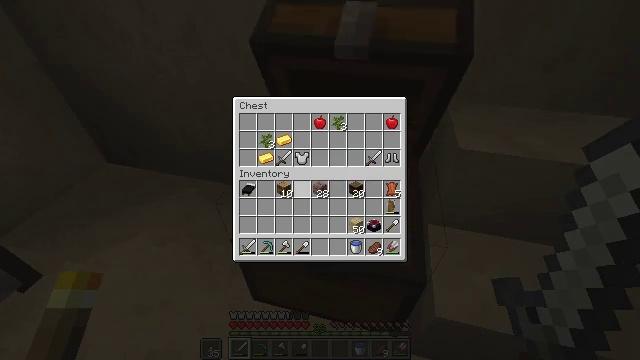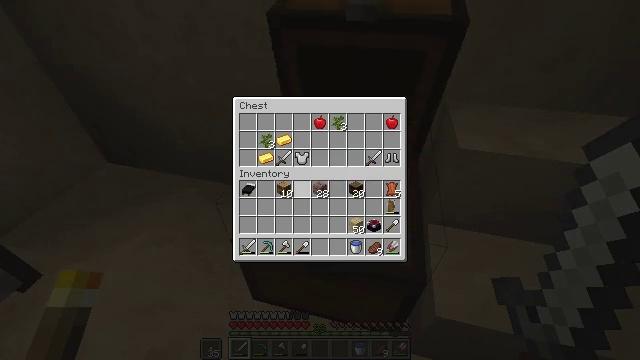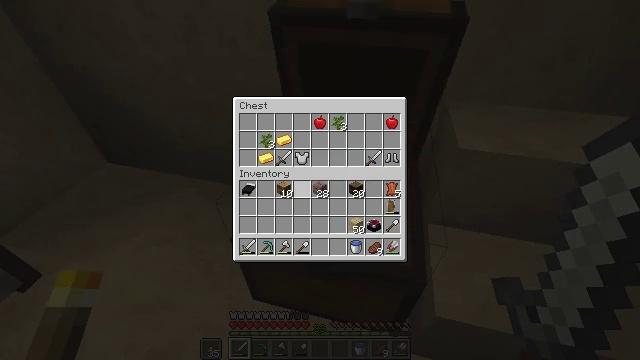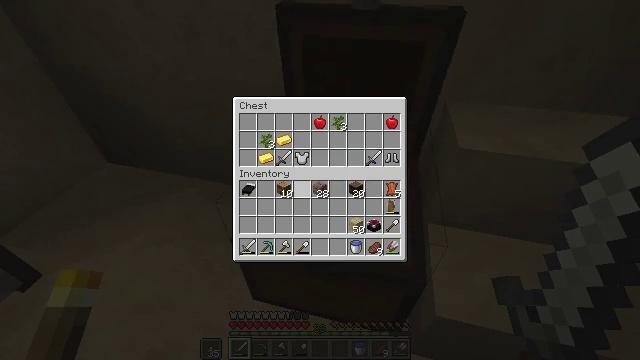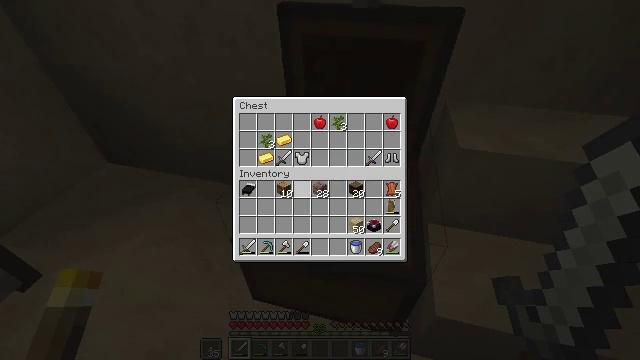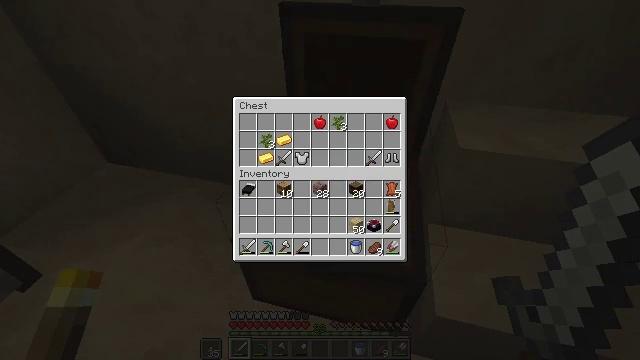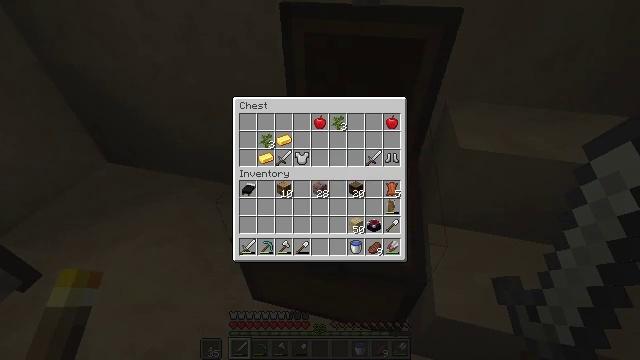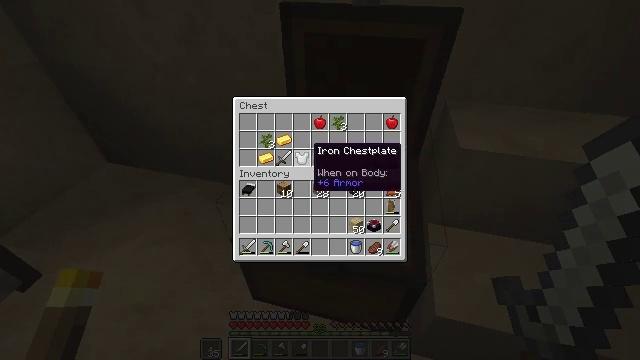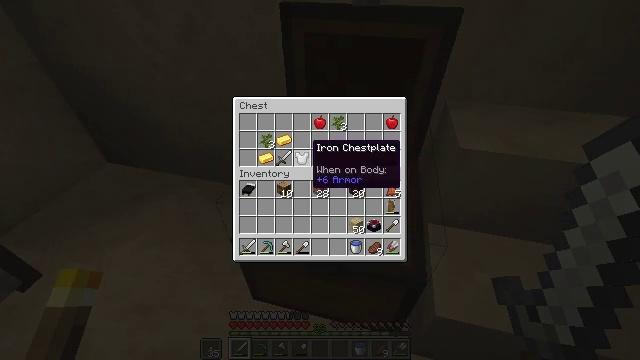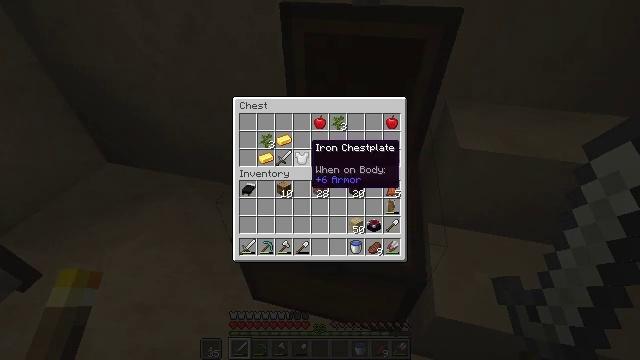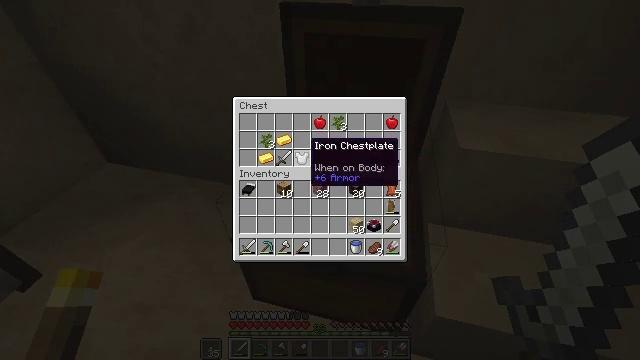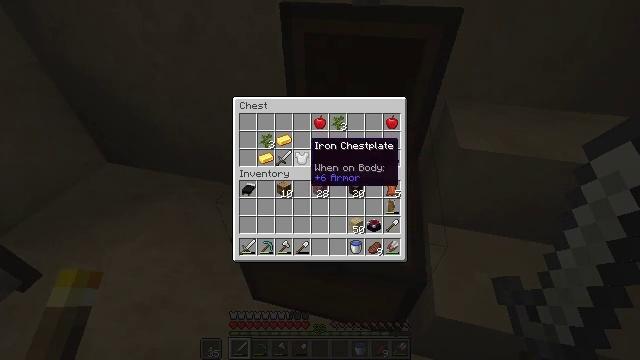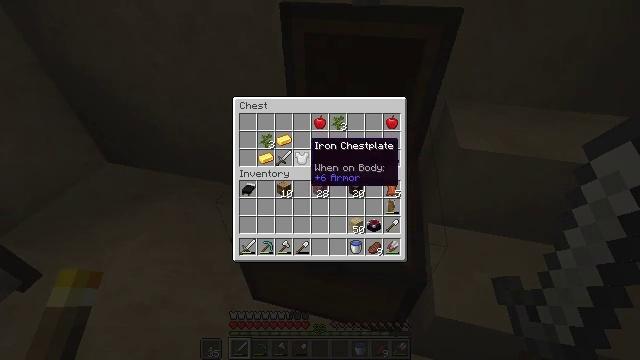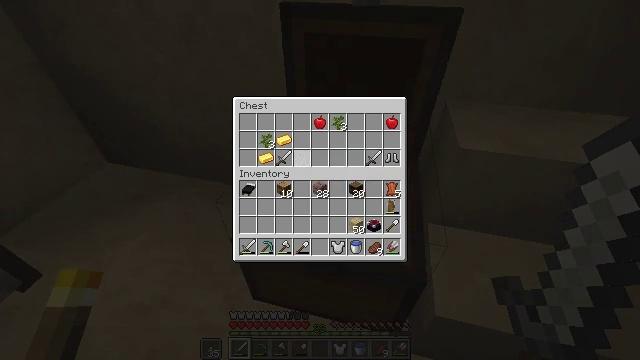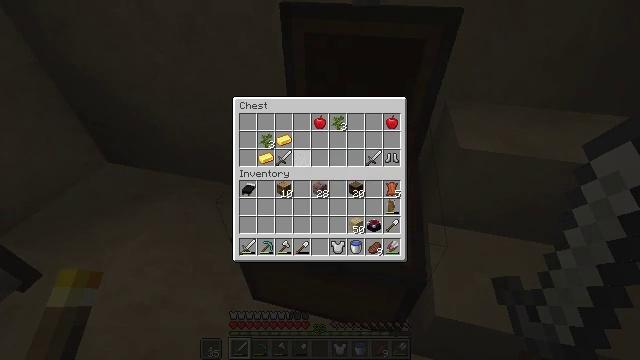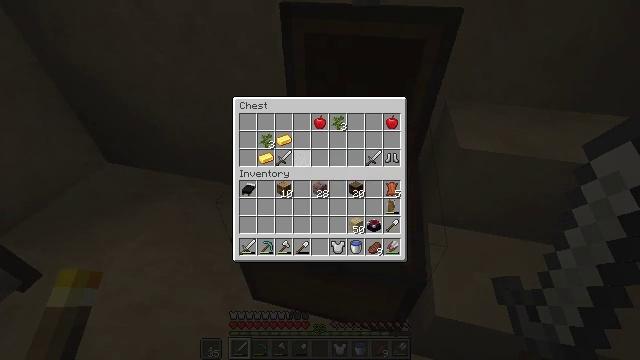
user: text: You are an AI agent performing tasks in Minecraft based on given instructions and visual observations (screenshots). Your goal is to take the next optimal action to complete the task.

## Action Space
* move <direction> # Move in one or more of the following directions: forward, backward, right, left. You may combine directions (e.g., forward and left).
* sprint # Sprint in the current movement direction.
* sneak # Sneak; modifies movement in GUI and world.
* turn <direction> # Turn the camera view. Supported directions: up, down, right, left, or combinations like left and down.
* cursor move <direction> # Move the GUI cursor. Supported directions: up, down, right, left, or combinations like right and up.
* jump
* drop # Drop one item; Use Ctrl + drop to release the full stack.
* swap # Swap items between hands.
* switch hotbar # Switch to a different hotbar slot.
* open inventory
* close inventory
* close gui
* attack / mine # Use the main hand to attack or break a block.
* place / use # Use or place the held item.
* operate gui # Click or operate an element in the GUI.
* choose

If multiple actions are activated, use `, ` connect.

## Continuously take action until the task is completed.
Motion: motion action
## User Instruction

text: Harvest hay blocks from the village.
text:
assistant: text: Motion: no_op
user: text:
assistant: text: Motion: no_op
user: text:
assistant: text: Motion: no_op
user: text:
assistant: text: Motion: no_op
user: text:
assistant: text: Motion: turn right and up
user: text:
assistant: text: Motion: turn up
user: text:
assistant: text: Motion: turn up
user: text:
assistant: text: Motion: no_op
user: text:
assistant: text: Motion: no_op
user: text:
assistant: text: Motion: sneak
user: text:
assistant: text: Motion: sneak
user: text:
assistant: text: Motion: sneak
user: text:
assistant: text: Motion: sneak, attack / mine
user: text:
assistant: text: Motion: sneak, attack / mine
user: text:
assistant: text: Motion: sneak
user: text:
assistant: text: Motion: sneak, turn left
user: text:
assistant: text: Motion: sneak
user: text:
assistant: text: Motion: sneak
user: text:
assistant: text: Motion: sneak, attack / mine
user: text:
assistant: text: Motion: sneak, attack / mine
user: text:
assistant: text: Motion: sneak, turn right, attack / mine
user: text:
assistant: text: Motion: sneak, turn right
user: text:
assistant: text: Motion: sneak, turn right
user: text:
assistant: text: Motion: sneak
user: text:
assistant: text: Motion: sneak
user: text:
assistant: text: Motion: sneak
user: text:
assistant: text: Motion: sneak
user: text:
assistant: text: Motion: sneak, attack / mine
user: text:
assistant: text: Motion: sneak, attack / mine
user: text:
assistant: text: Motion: sneak, attack / mine